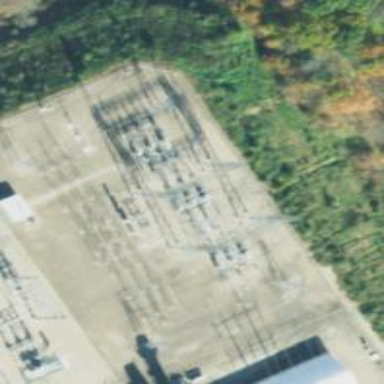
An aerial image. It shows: Switch used for power control.